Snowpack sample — Snodgrass Mountain, Crested Butte, Colorado (2/4/25, 12:06 PM MST)
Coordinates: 38.923, -106.968
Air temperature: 35 °F
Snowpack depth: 80 cm
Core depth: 50 cm
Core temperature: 30.2 °F
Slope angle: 14°, slope face: 78°
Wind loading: low
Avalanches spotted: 0
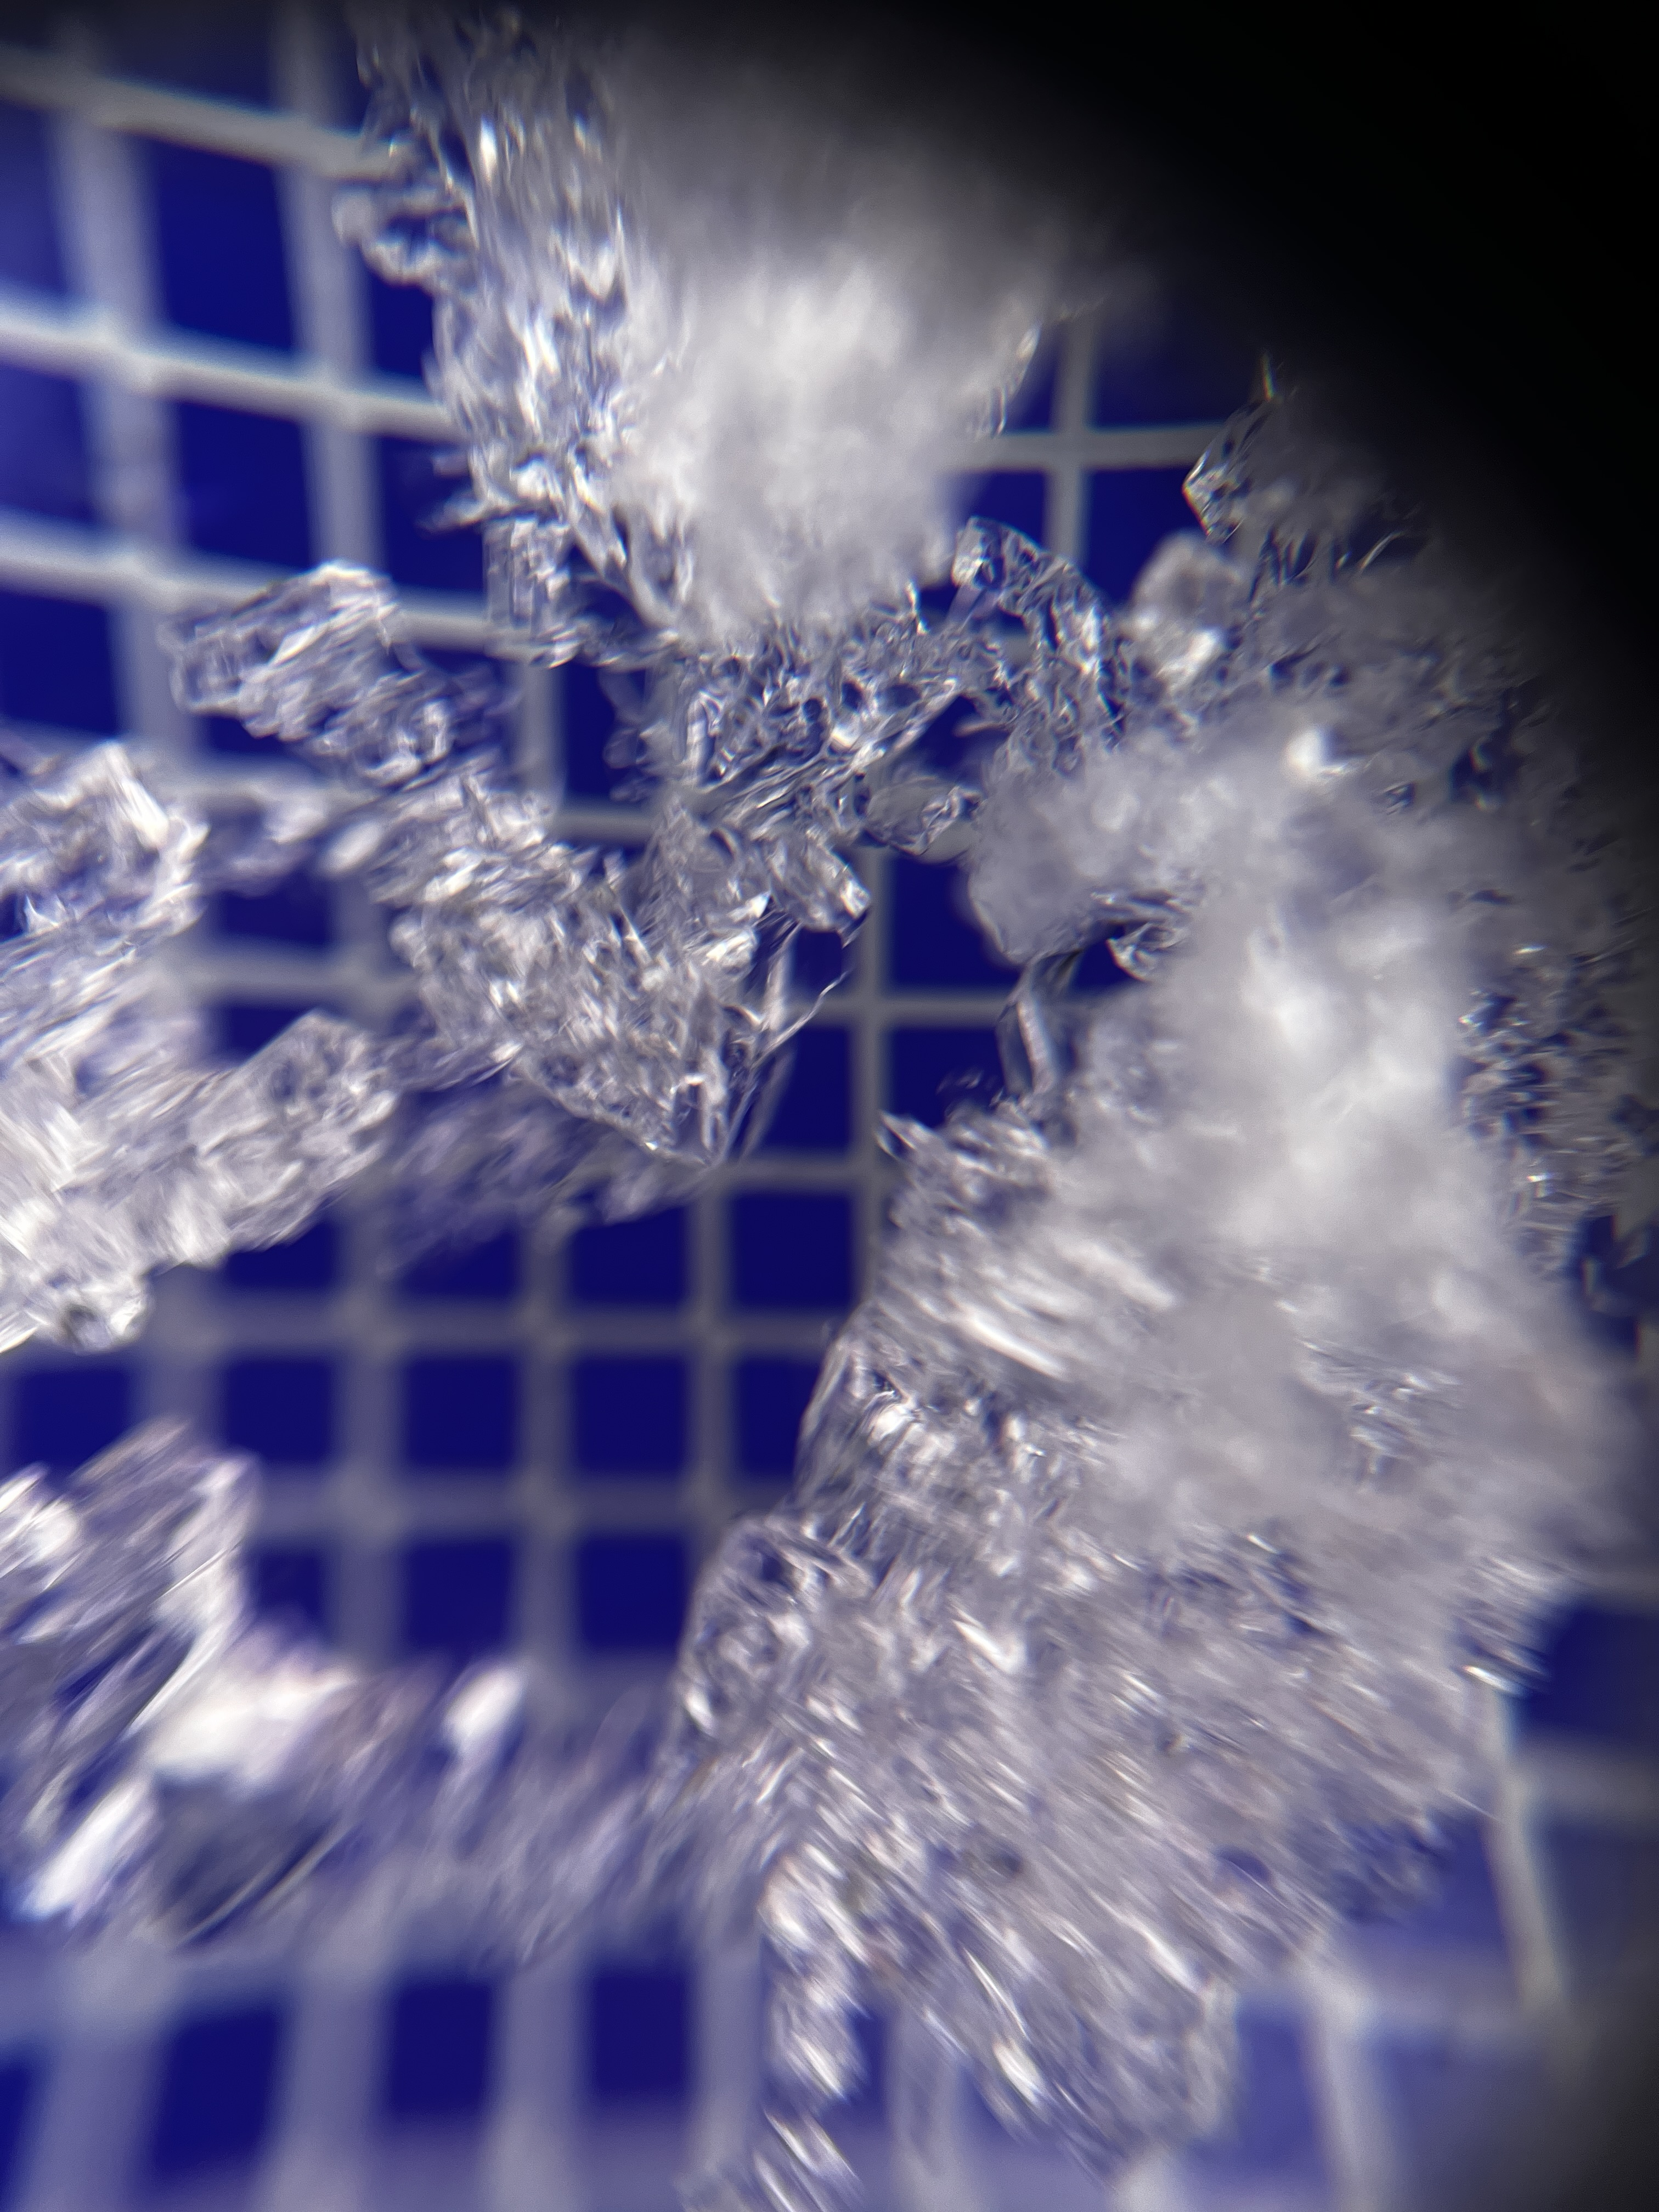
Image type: magnified_profile
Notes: No avalanches nearby, unusually warm weather for the last month reported by residents, Collected 25 yards from treeline